Current action and preconditions to check: trajectory_clear

Your task: For each precondition in the list above, predict whether it will hold at this action.

Consider the current scene as observed from the mobile robot's camera, and analyze the predicted future states of all dynamic agents (e.g., people, animals, vehicles, or any moving entities) within the NEXT SECOND.

IMPORTANT: Only answer "very likely" if you are absolutely certain—based on strong, clear evidence—that a dynamic agent will violate the precondition in the predicted future state. Do NOT answer "very likely" for unlikely, ambiguous, or low-probability risks.

Ask yourself for each precondition: Is there a high probability, with clear and convincing evidence, that the predicted future states of any dynamic agent will interfere with the predicted future state of the currently executing action within the NEXT SECOND, causing that precondition to fail?

Assess the risk level based on these predictions. Use "likely" or "very likely" if motions create a clear risk of interference.

Use "neutral" or "improbable" if agents are nearby but their predicted paths are clearly diverging or non-conflicting.

Failure Risk Categories: "very improbable", "improbable", "neutral", "likely", "very likely"

Answer Format: Output ONLY the probability_of_failure value from these categories: "very improbable", "improbable", "neutral", "likely", "very likely"

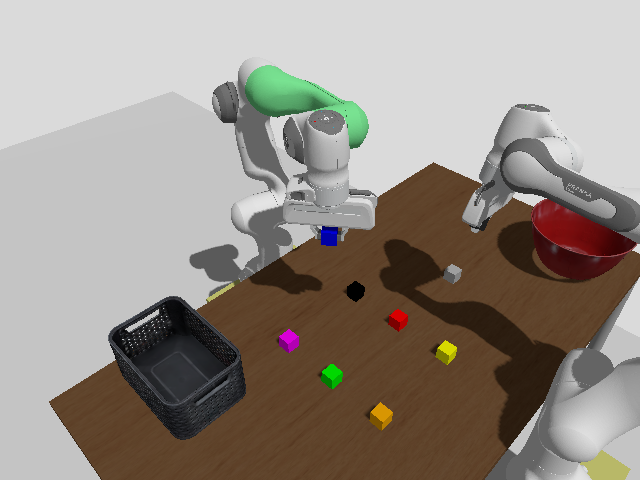

Answer: very improbable